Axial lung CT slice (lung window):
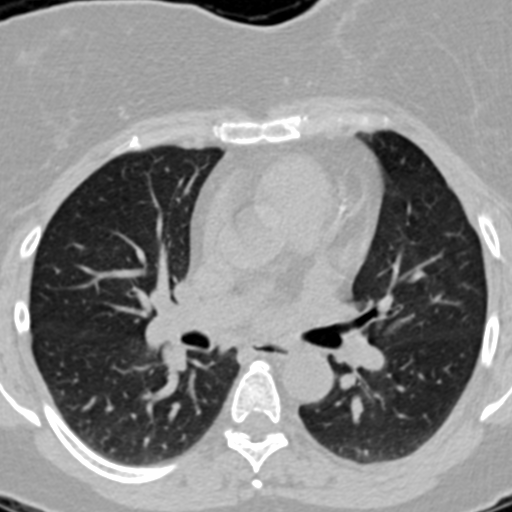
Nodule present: no